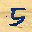
Label: 5